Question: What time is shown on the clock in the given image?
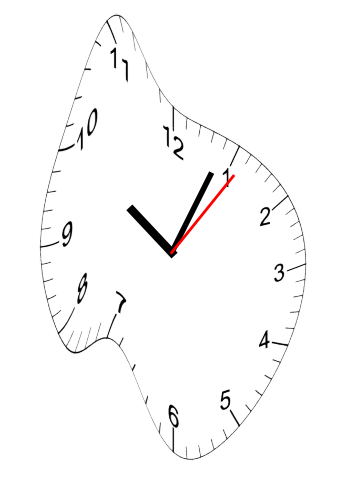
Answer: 10:04:06